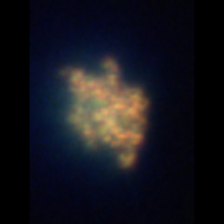
Taxon: Unknown_detritus
Group: Unknown